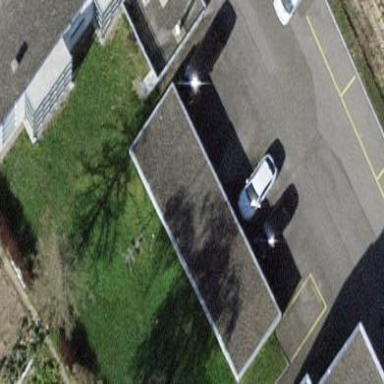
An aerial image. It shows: Flat roofed garages.